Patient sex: M
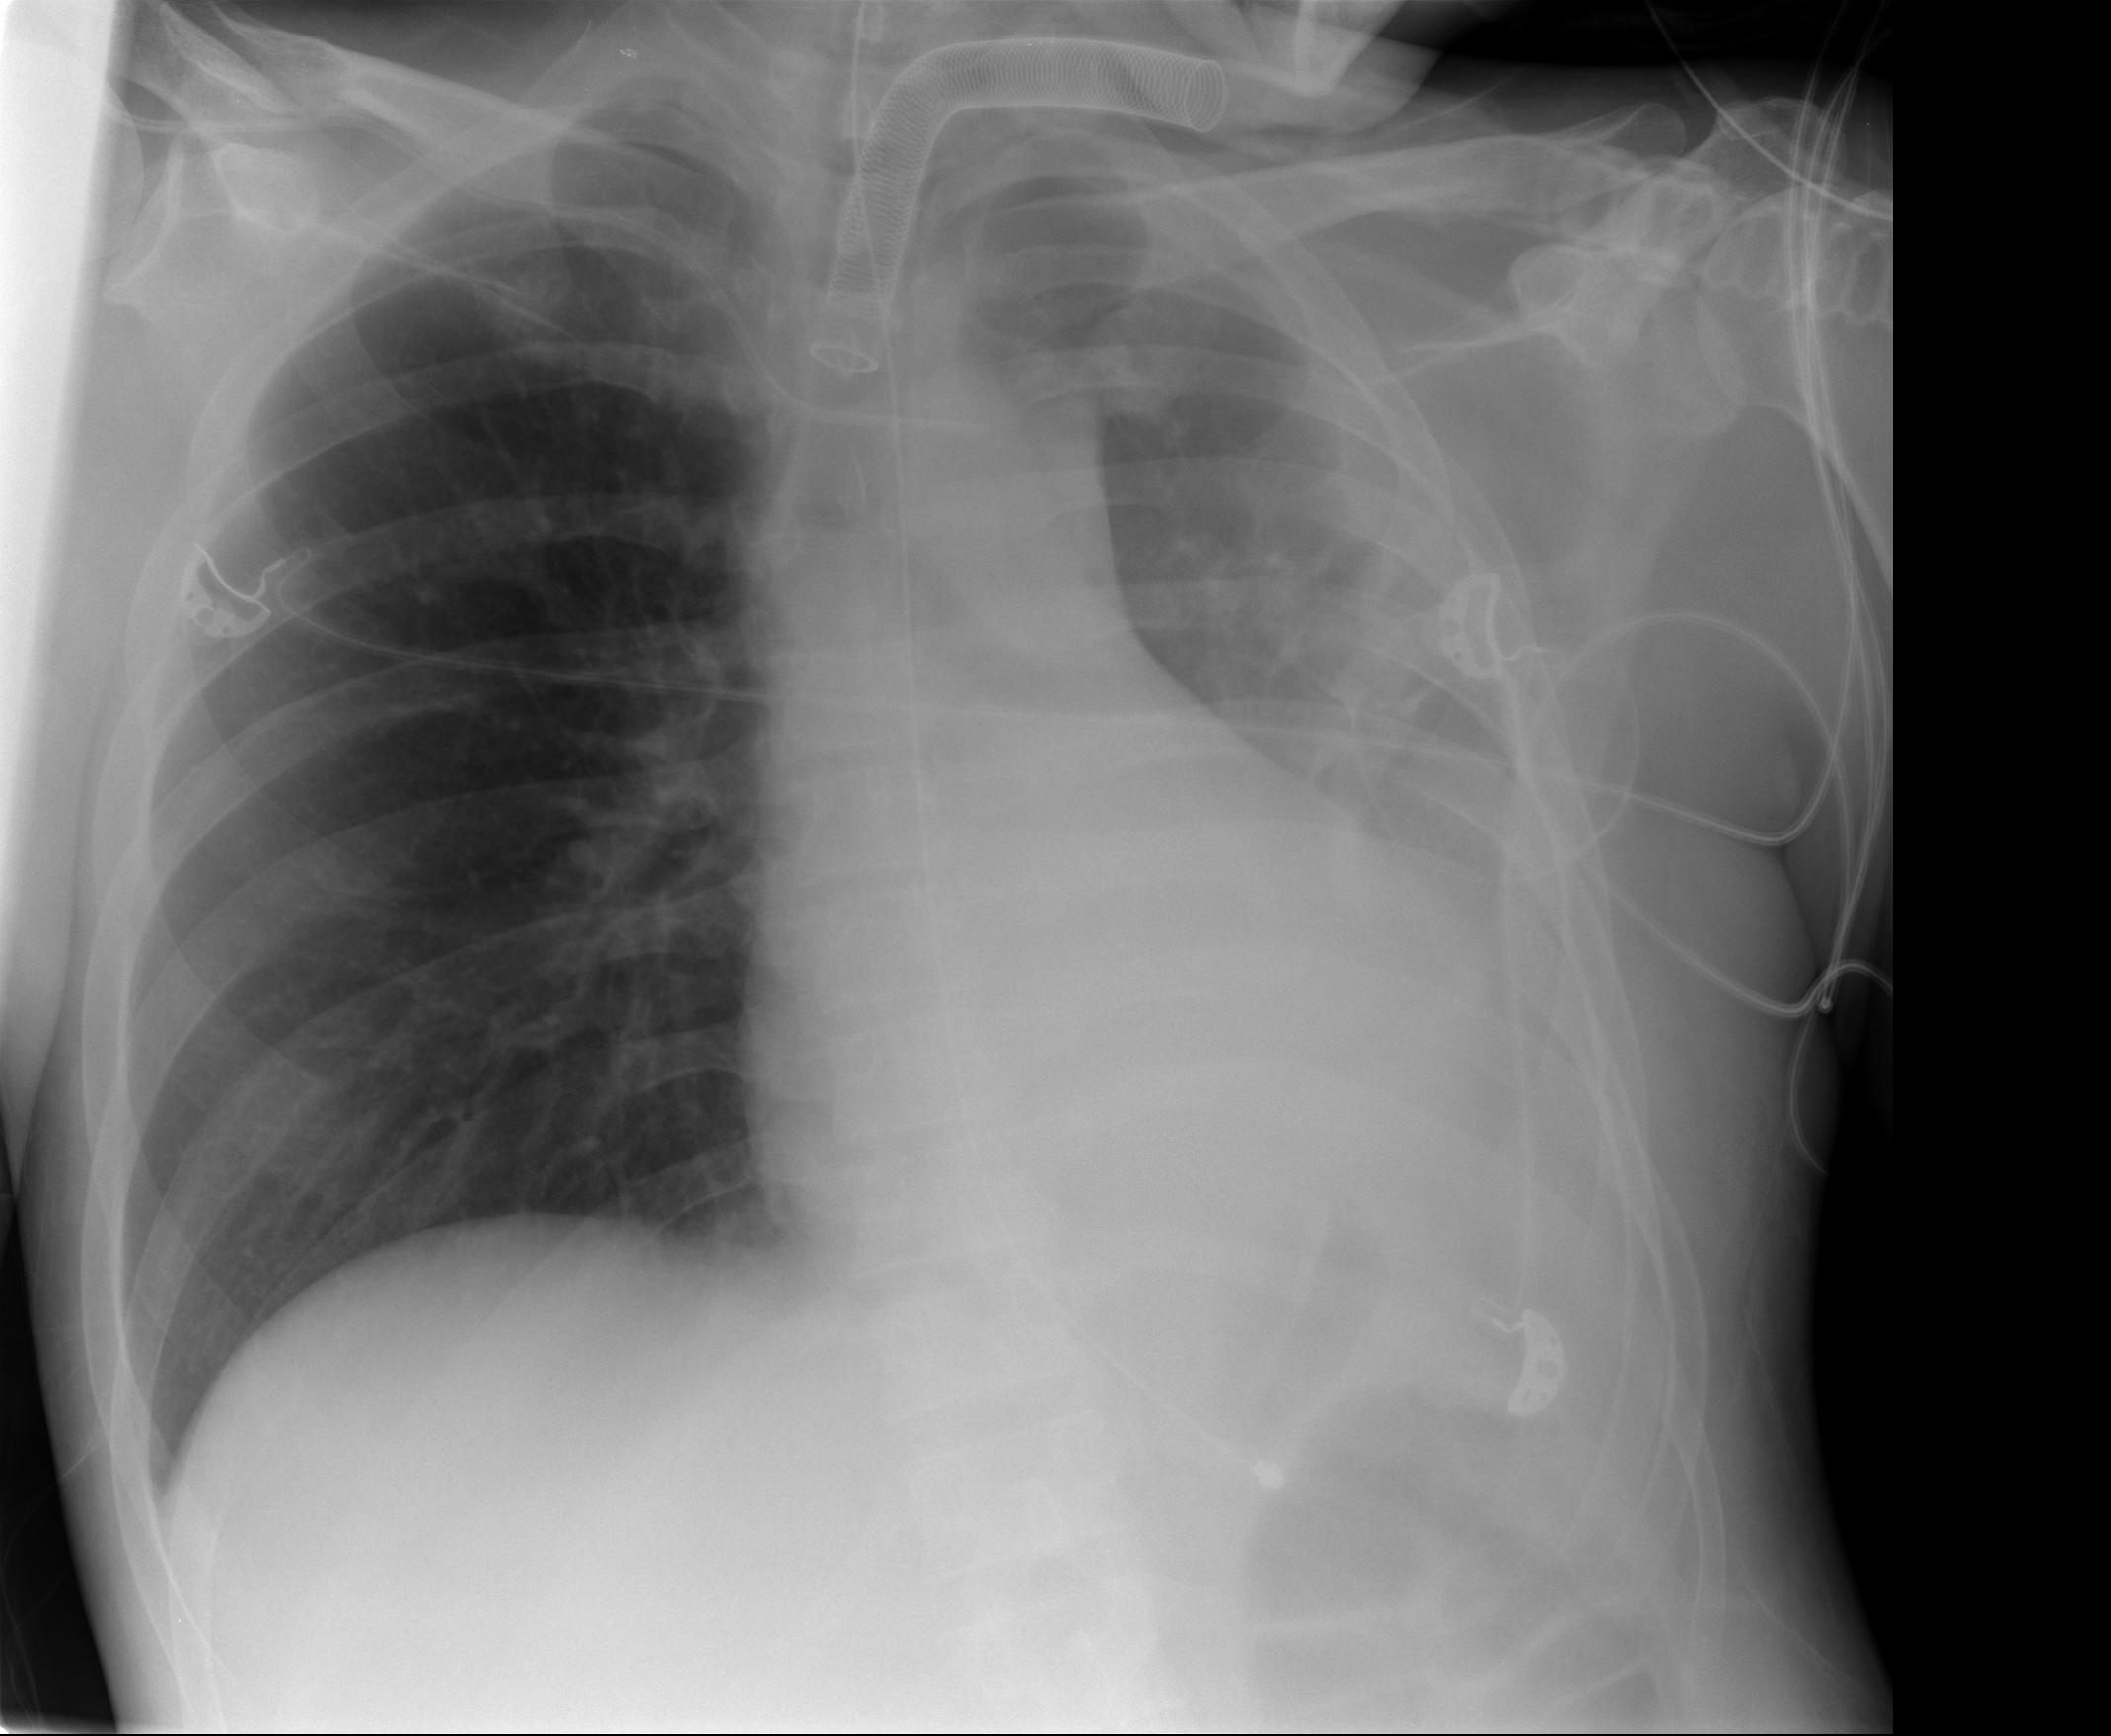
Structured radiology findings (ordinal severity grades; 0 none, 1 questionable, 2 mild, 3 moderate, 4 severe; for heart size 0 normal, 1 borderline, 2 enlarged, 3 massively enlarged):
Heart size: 0
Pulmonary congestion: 0
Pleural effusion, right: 0
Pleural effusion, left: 3
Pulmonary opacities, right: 0
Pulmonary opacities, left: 1
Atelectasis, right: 0
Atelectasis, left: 3